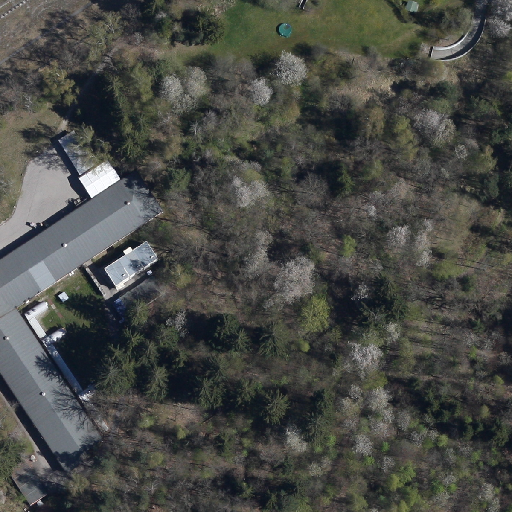
Referring expression: unpaved road